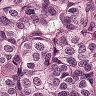
Metastatic tissue present: yes